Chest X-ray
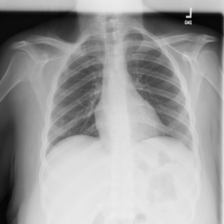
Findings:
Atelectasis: negative
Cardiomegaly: negative
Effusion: negative
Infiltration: negative
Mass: negative
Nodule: negative
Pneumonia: negative
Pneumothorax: negative
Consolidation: negative
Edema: negative
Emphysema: negative
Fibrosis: negative
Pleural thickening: negative
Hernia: negative